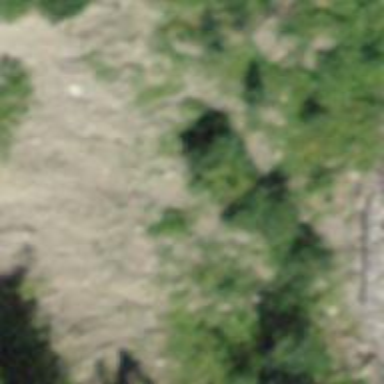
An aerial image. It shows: Natural scree.